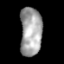
Tissue: lung
Cell type: Epithelial cells
Senescence score: 0.2198
Nuclear area (px): 1036
Mean DAPI intensity: 163.075